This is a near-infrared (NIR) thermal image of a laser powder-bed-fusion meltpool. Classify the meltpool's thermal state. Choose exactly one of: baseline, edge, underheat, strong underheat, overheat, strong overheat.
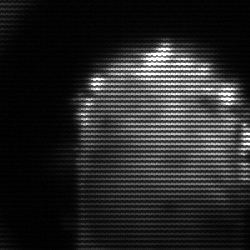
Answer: baseline